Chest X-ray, PA view. Patient: 51 years old, sex M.
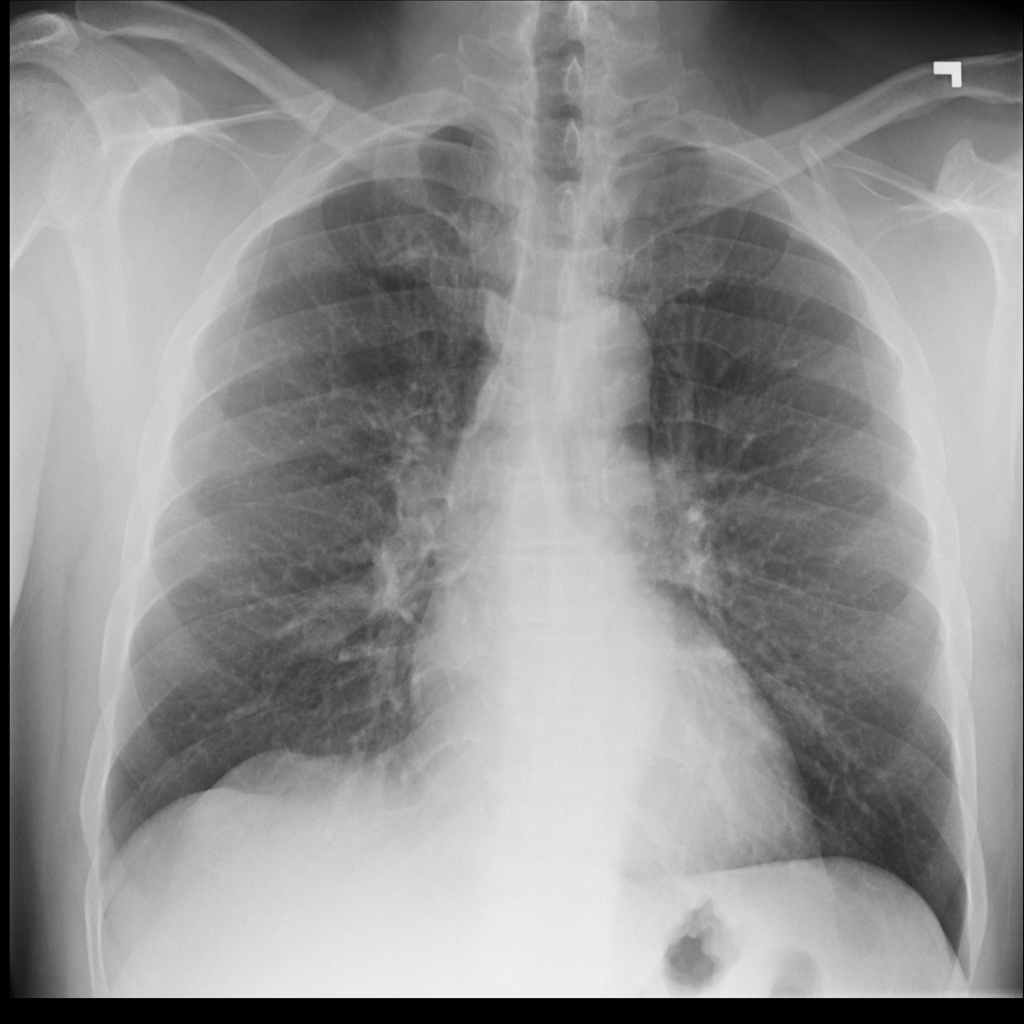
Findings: No Finding